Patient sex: F
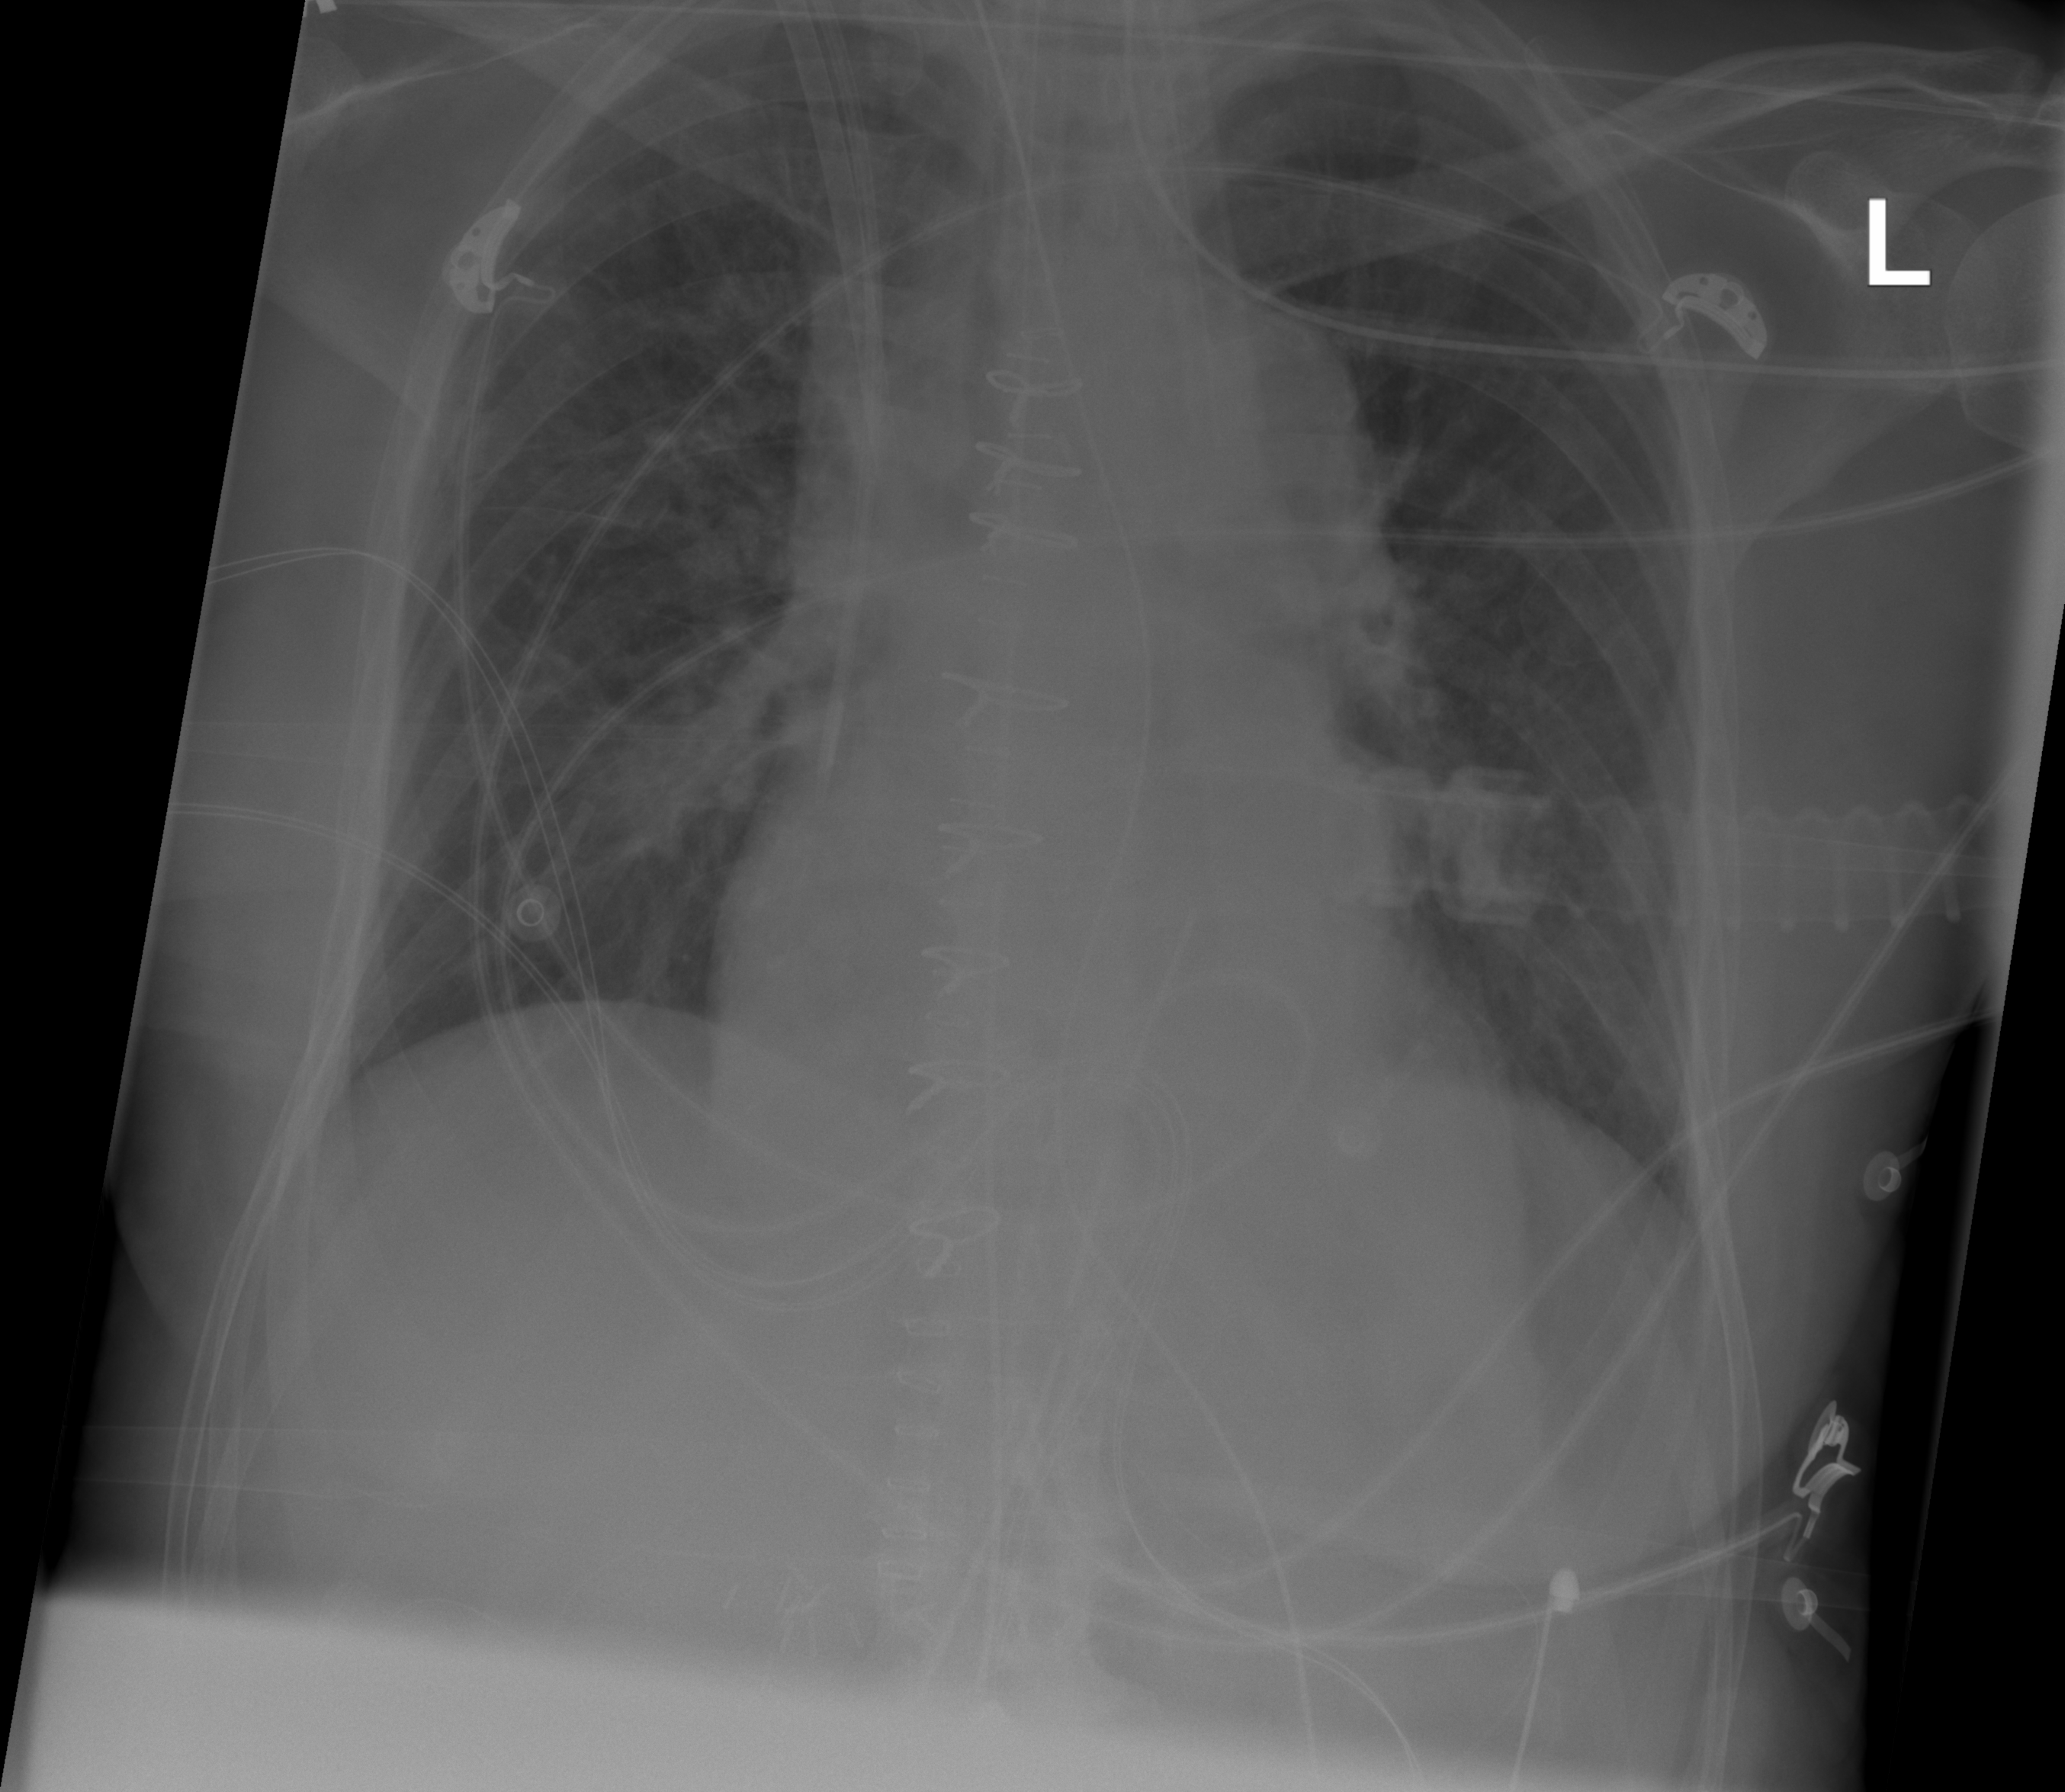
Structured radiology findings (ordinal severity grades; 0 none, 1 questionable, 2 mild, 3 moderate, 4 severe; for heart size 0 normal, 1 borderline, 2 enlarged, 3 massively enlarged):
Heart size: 2
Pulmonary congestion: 1
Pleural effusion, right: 0
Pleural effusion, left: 0
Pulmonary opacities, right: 0
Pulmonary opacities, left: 0
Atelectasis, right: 2
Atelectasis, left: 2